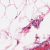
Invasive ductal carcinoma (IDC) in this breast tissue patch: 0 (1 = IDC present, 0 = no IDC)